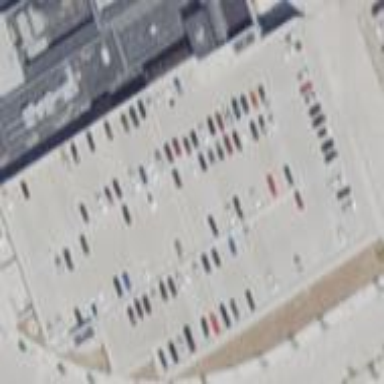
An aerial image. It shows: Multi-storey parking building.